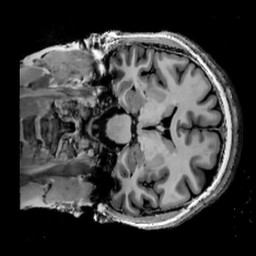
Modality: T1w
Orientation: coronal
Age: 38
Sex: female
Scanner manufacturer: siemens
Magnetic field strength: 7 T
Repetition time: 6 s
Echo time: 0.00283 s